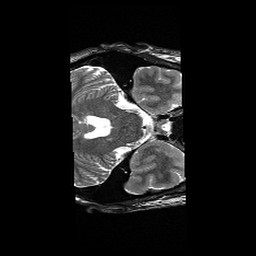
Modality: T2w
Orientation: axial
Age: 28
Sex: male
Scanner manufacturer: siemens
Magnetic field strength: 3 T
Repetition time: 6.1 s
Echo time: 0.104 s